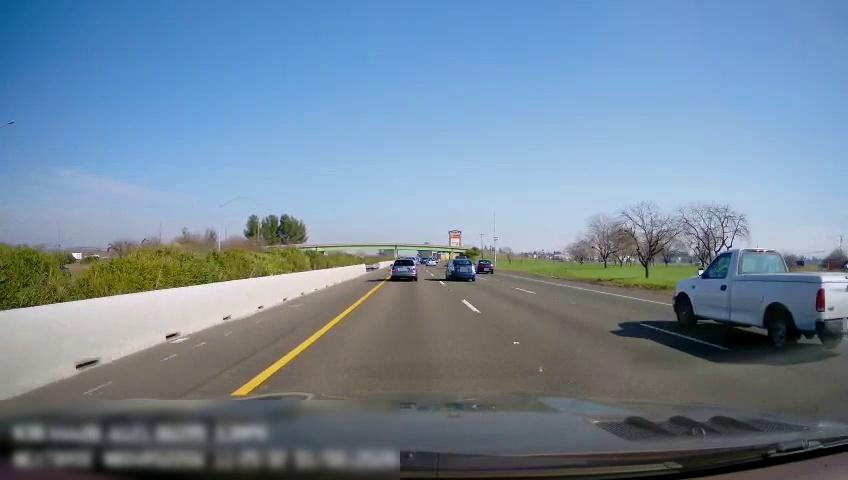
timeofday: Day
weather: Sunny
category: Drivable Space
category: Vehicles | Truck
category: Vehicles | SUV
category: Vehicles | SUV
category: Vehicles | SUV
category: Vehicles | Car
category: Vehicles | Car
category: Lanes | Current Lane
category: Lanes | Current Lane
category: Lanes | Alternate Lane
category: Lanes | Alternate Lane